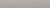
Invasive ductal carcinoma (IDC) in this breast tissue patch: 0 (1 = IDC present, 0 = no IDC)